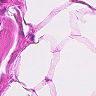
Metastatic tissue present: no